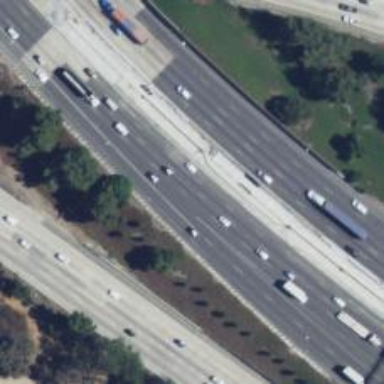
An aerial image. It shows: View of motorway.